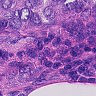
Metastatic tissue present: yes